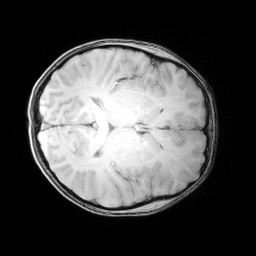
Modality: MP2RAGE
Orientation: axial
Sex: male
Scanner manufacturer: siemens
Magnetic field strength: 3 T
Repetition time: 5 s
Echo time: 0.00368 s